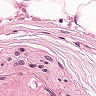
Metastatic tissue present: no